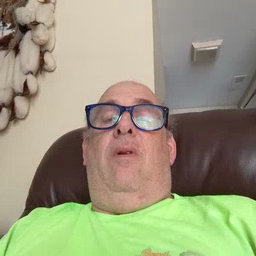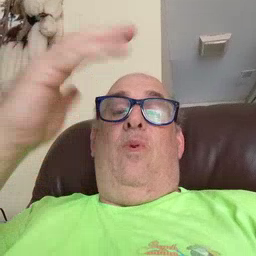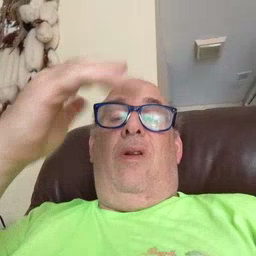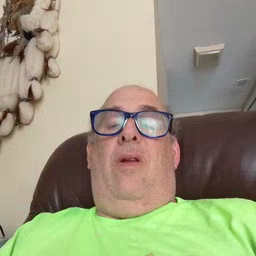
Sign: tree